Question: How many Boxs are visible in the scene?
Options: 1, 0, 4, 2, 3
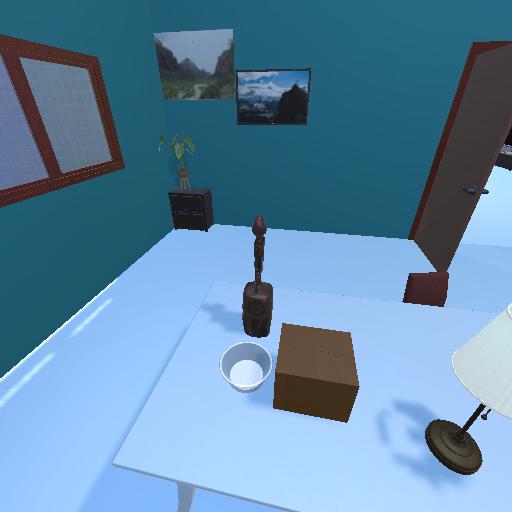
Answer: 1